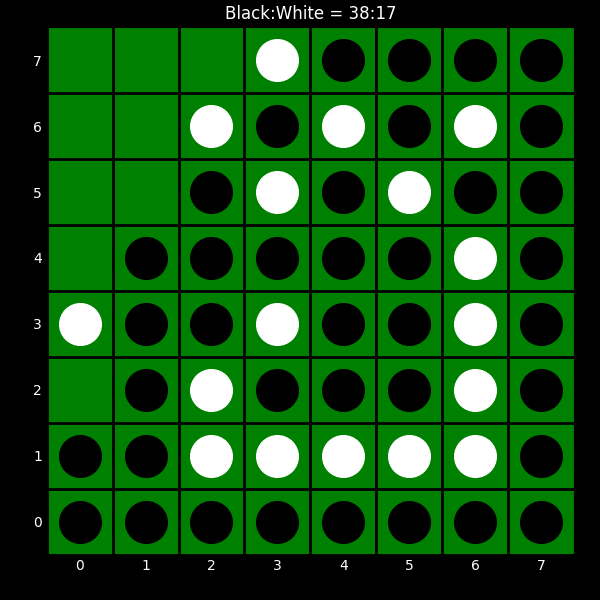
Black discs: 38
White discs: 17